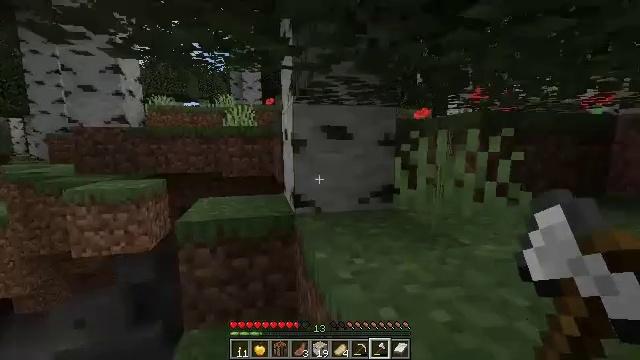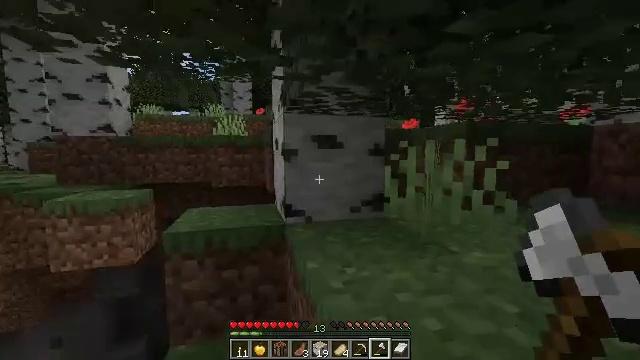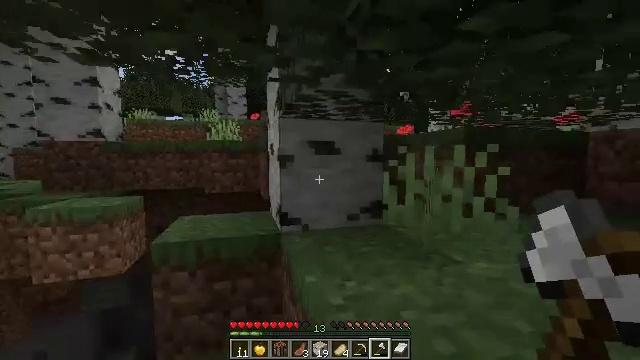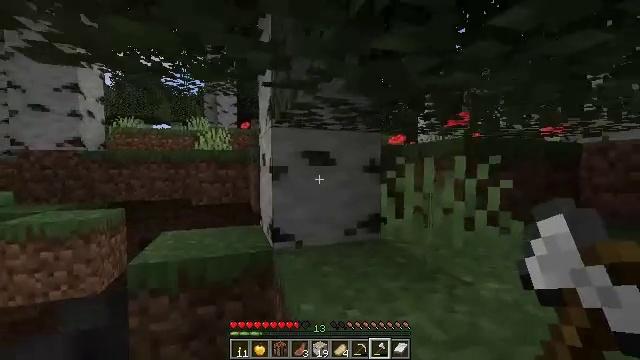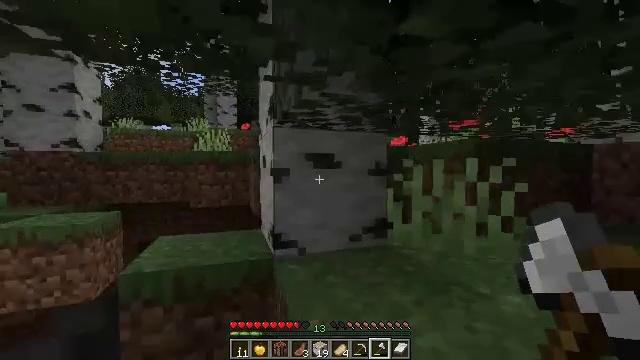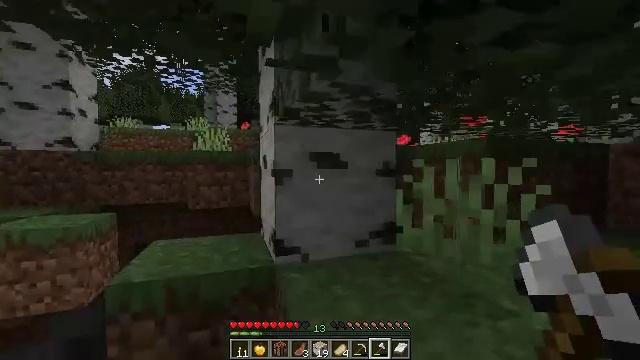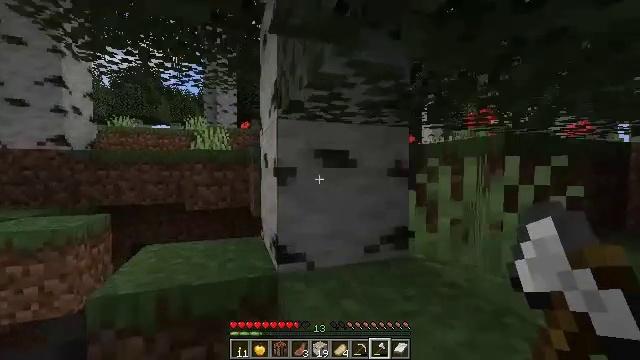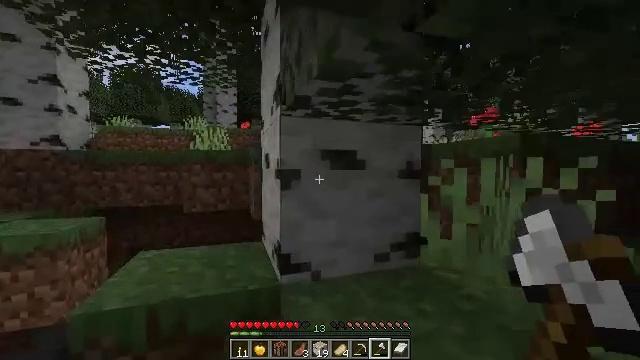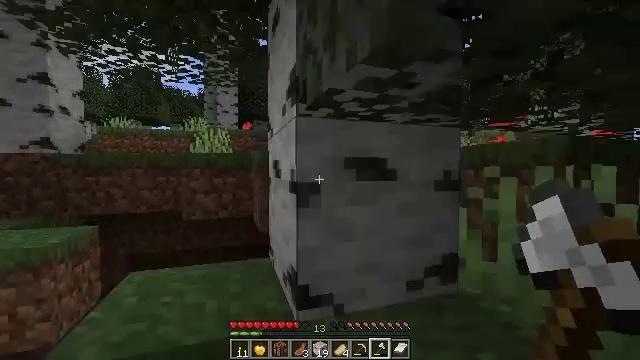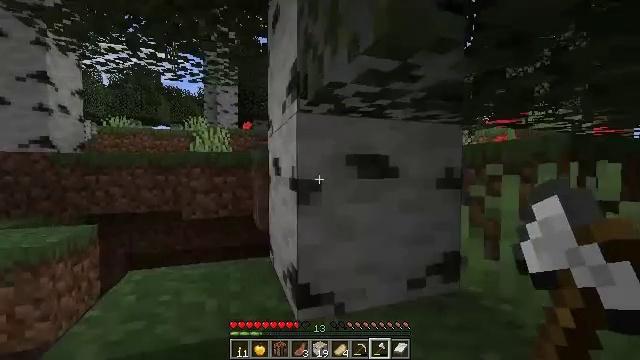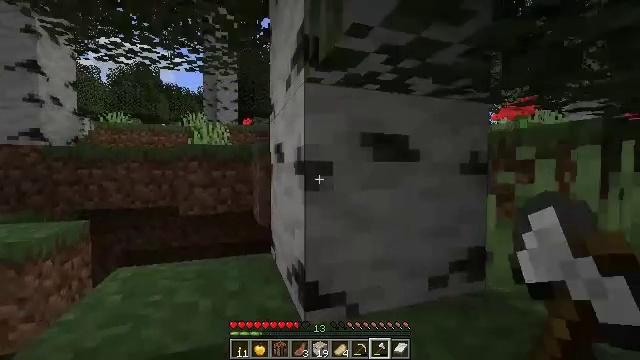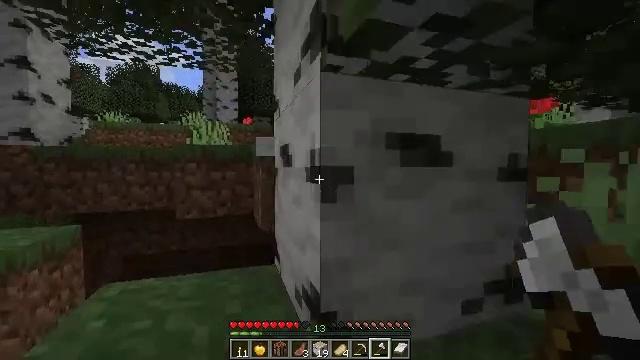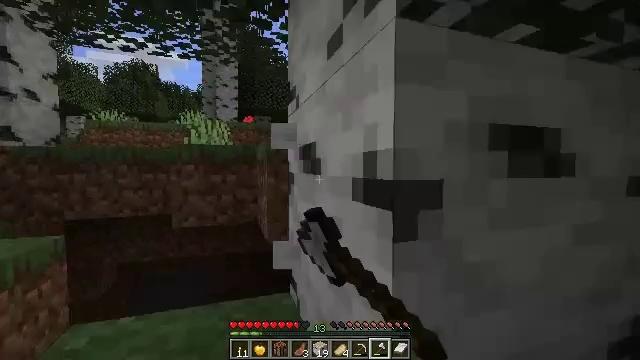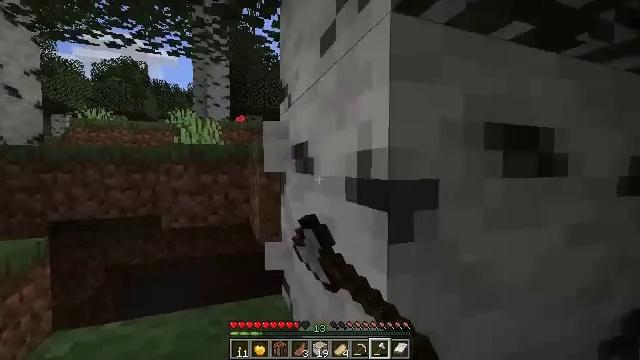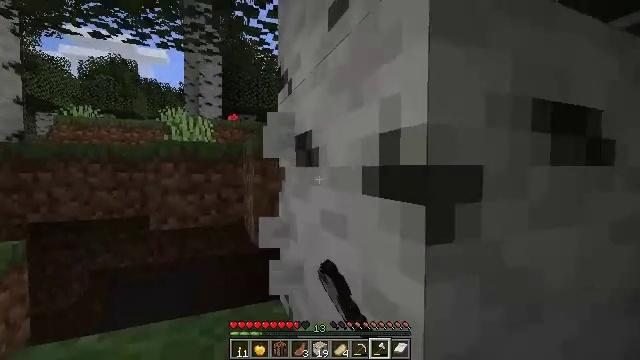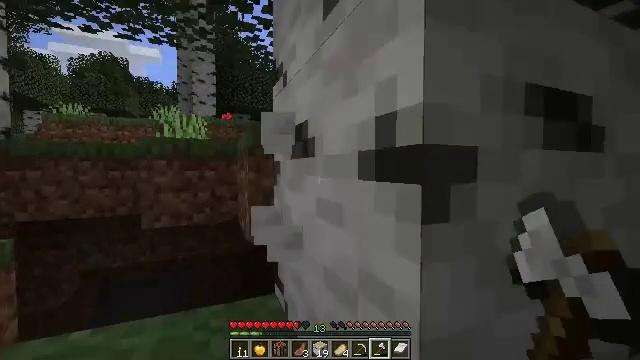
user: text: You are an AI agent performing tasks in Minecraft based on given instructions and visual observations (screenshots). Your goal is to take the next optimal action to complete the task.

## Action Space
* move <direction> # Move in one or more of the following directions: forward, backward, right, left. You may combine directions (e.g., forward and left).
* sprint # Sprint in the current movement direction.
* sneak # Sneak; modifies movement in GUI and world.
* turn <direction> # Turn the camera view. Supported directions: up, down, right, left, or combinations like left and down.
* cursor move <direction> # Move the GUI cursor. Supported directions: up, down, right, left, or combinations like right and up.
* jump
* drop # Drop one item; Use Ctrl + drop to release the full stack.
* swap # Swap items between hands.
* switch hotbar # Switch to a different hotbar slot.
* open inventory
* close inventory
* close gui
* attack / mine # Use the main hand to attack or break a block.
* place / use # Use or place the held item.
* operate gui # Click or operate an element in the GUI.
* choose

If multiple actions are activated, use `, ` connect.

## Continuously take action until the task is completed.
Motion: motion action
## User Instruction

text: Harvest birch logs from birch trees.
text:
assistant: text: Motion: turn right and up
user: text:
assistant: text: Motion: move forward, turn right and up
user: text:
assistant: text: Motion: move forward, turn right and up
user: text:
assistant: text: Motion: move forward
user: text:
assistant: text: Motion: move forward
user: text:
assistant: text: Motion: move forward
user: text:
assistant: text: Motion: move forward, jump
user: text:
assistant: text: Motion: move forward, jump
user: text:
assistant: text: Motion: move forward, jump
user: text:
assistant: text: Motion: move forward, jump
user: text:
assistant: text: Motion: move forward, attack / mine, jump
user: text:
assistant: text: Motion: move forward, attack / mine
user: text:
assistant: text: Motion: turn right, attack / mine
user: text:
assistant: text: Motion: turn right, attack / mine
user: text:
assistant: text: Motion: turn right, attack / mine
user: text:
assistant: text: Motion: attack / mine
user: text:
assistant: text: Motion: attack / mine
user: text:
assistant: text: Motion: turn right, attack / mine
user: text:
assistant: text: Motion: turn right and up, attack / mine
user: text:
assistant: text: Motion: turn right and up, attack / mine
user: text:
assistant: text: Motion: turn right and up, attack / mine
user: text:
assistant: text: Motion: turn right, attack / mine
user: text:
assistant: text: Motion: attack / mine
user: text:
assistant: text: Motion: attack / mine
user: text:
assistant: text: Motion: attack / mine
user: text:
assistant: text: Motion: attack / mine
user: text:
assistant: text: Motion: attack / mine
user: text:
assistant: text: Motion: turn right and up, attack / mine
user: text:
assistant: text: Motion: turn right and up, attack / mine
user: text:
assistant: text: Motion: attack / mine